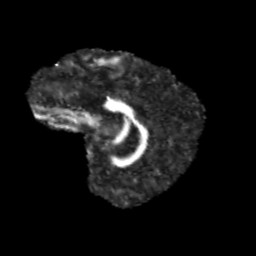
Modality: FA
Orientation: sagittal
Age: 11
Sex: male
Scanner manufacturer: siemens
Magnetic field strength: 3 T
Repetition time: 3.8 s
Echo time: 0.07 s